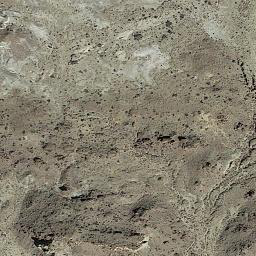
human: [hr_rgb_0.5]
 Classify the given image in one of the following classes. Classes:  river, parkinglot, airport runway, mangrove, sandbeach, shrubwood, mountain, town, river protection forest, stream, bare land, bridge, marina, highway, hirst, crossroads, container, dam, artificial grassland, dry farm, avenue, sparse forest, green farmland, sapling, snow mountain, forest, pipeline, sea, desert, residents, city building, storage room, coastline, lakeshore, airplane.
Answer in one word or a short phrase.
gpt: bare land